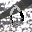
Label: 0